Interaction volume radius: 5 \u00c5
Interaction volume height: 15 \u00c5
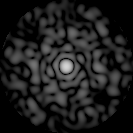
Disorder parameter: 0.7931